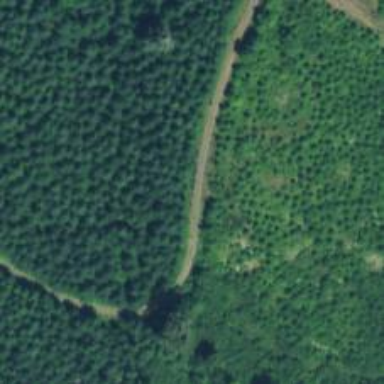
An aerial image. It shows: Track road bordered by cutline.